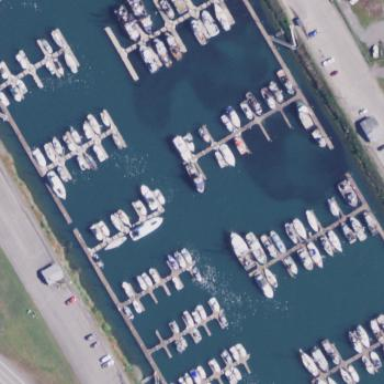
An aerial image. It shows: Marina on leisure land.